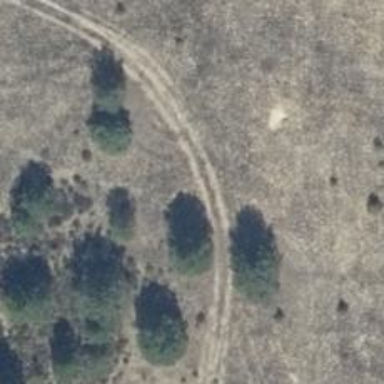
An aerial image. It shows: Sandy track road with grade 4 track type.